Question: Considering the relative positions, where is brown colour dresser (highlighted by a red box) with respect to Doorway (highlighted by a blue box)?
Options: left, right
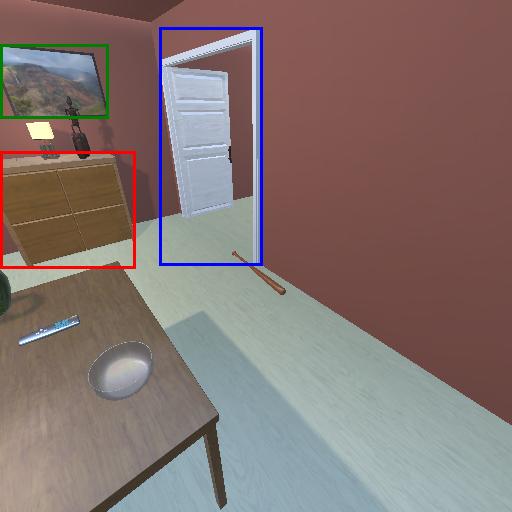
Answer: left